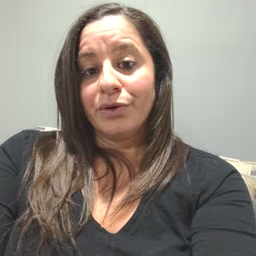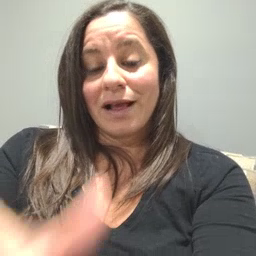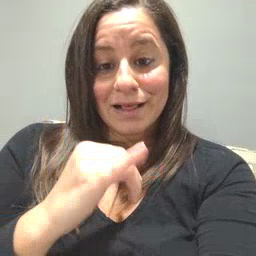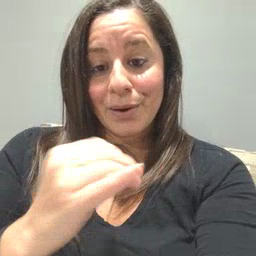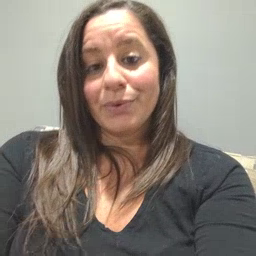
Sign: yellow